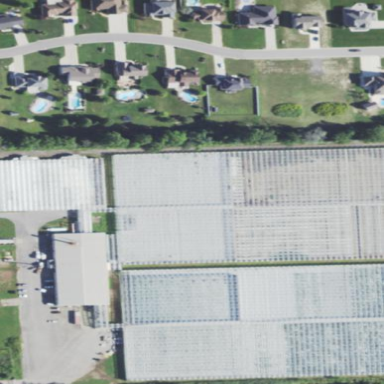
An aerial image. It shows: Greenhouse.